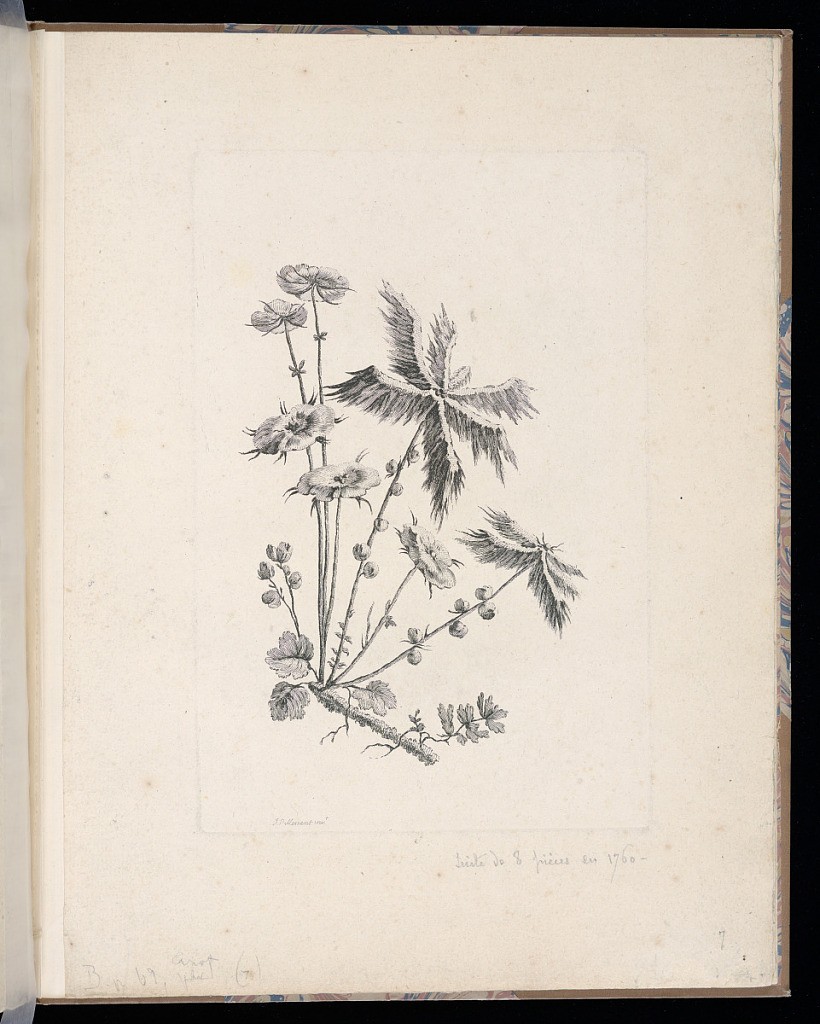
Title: Spray of Flowers
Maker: Jean-Baptiste Pillement, French, 1728–1808
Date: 1760
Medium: Etching on laid paper
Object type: Print
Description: Design for a fantastical chinoiserie spray of flowers with leaves and stems. The plate is signed.